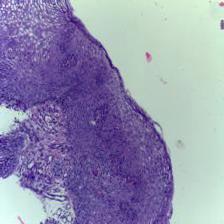
Diagnosis: Normal